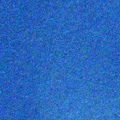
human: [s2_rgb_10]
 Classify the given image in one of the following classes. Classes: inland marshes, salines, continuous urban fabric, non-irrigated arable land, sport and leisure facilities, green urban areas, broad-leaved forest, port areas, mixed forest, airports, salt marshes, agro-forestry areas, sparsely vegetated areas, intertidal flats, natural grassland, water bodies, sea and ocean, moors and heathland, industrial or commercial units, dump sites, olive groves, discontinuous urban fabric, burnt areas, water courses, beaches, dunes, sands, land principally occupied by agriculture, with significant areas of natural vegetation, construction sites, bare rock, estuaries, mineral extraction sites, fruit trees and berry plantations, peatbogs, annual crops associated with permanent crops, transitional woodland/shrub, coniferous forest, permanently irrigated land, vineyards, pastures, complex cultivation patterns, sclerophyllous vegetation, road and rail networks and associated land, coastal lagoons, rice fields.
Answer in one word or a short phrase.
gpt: sea and ocean